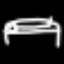
Label: bed